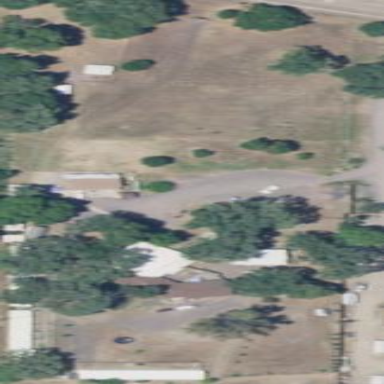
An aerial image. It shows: Animal shelter.